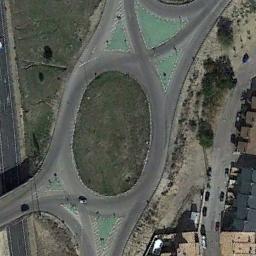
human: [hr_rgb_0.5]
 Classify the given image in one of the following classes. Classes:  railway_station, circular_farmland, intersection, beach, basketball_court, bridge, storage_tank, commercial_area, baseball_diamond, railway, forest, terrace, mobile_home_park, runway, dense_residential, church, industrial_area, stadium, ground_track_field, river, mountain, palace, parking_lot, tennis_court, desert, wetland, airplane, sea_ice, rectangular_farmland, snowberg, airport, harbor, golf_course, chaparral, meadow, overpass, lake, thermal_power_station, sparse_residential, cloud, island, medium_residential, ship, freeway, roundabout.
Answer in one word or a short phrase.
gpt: roundabout